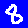
Digit: 8